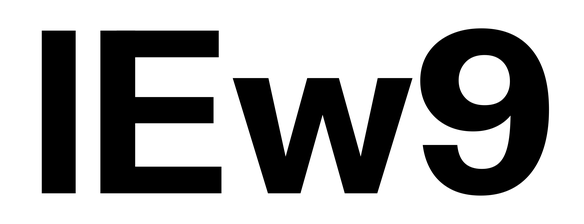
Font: InstrumentSans_Bold